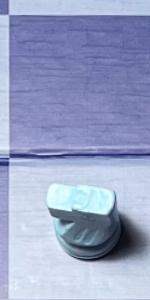
Label: Knight_White